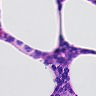
Metastatic tissue present: no